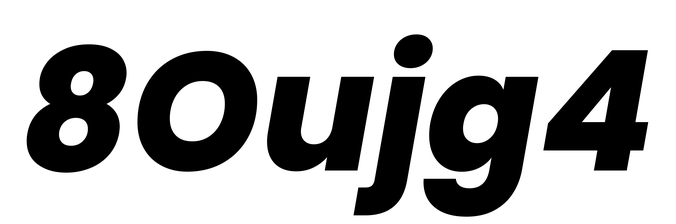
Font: Poppins-ExtraBoldItalic